Question: I'm currently trying to have it so that the background of my text has a blur applied and having some issues.

Here's the code I am currently using.
'''
.background-image {
left: 0;
right: 0;
z-index: 1;
display: block;
background-image: url('http://www.example.com/image/image.png');
-webkit-filter: blur(10px);
-moz-filter: blur(10px);
-o-filter: blur(10px);
-ms-filter: blur(10px);
filter: blur(10px);
}
#track {
z-index: 9999;
}
'''
As you can see in the screen shot above, it pushes the background image upwards instead of placing it behind my actual content.
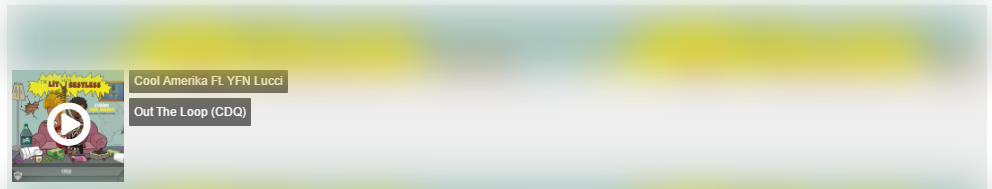
Answer: Wrap that inside a 'container' and try as below, assign 'position:absolute' to '.track' element.
'''
.background-image {
left: 0;
right: 0;
z-index: 1;
display: block;
background-image: url('https://source.unsplash.com/random');
-webkit-filter: blur(10px);
-moz-filter: blur(10px);
-o-filter: blur(10px);
-ms-filter: blur(10px);
filter: blur(10px);
width:100%;
height:400px;
}
.track {
z-index: 9999;
position:absolute;
bottom:0;
}
#container{
width:80%;
height:400px;
margin:auto;
overflow:hidden;
position:relative;
}
'''
'''
<div id="container">
<div class="track">
<h1>
Content
</h1>
</div>
<div class="background-image">
</div>
</div>
'''